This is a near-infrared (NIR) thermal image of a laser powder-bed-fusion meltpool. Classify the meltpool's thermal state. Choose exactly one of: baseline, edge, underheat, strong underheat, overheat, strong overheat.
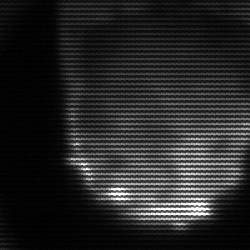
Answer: edge